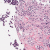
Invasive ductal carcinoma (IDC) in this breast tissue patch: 0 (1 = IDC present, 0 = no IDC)